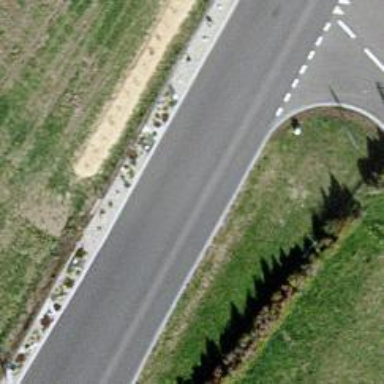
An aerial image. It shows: Primary highway.